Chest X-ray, AP view. Patient: 66 years old, sex F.
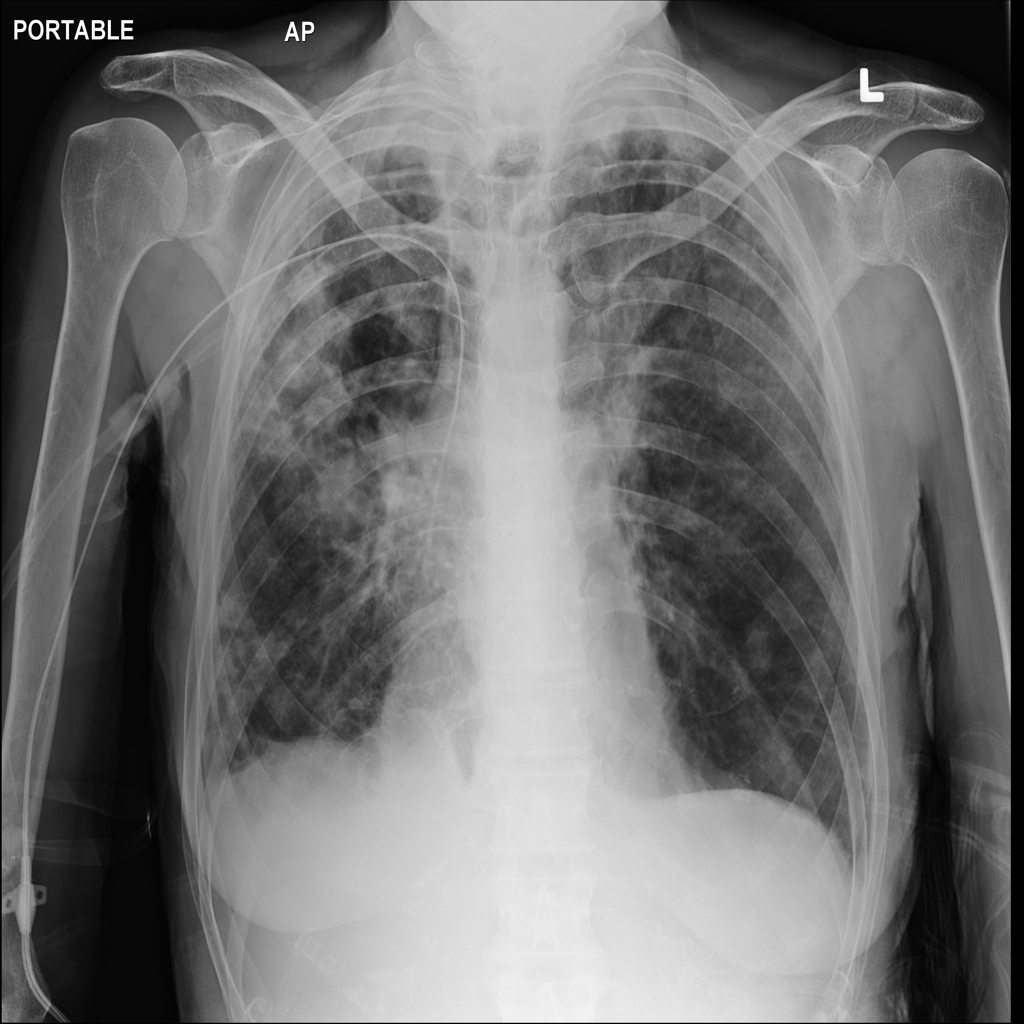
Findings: Pleural_Thickening